Question:
This is my pagination, I want to limit the number of pages to 10, for example, to don't have the same problem as in the picture.
How can I do it using 'will_paginate' gem?
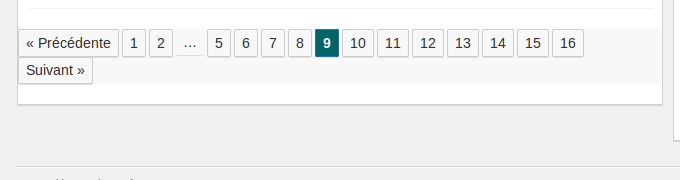
Answer: The following command:
'''
<%= will_paginate @yourwhatevers, inner_window: 3, outer_window: 1 %>
'''
accomplishes this. Let's say you are on page 15 of 36, you will get:
'''
Previous 1 2 ... 12 13 14 15 16 17 18 .. 35 36 Next
'''
'inner_window', in other words how many to the right and left from current page, defaults to 4, but for better, you could make it 1 or 2. outer_window defaults to 1, so my line above could not contain it at all